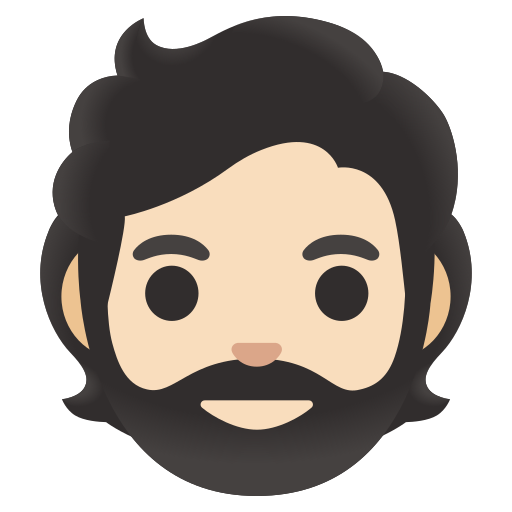
Emoji: 🧔🏻